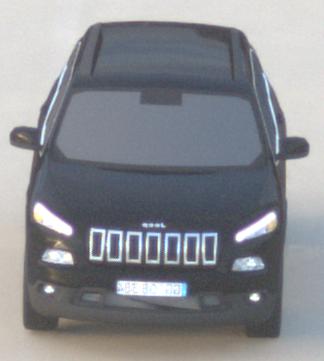
Make: Jeep
Model: Cherokee 3.2 V6 Pentastar
Detailed model: Cherokee (KL)
Model produced from: 2014/07
Model produced until: 2015/07
Doors: 5
Color: black
Road condition: dry road
Daytime: sunrise or sunset
Contrast: low contrast